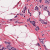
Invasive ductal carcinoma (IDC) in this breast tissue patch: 1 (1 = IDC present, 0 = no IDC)